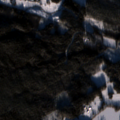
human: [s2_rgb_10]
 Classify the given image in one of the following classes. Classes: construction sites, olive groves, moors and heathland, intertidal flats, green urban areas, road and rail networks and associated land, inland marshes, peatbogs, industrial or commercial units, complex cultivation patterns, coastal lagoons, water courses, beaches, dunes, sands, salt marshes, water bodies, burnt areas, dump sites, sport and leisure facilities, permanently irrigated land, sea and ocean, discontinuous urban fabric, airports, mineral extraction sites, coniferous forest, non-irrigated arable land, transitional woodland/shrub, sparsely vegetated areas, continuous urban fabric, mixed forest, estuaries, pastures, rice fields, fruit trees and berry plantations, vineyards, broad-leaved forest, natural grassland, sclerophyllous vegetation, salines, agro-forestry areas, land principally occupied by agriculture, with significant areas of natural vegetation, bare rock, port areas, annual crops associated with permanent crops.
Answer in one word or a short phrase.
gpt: coniferous forest, mixed forest, water bodies